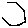
Label: hexagon